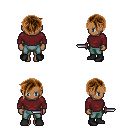
a pixel art fantasy rpg character, female body template, human, dark skin, maroon long-sleeve shirt, teal pants, brown pixie cut hairstyle, black shoes, dagger, four views (front, back, left, right), 2x2 character sprite sheet, small pixel art, hard edges, no anti-aliasing